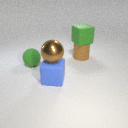
large green rubber sphere behind large blue rubber cube